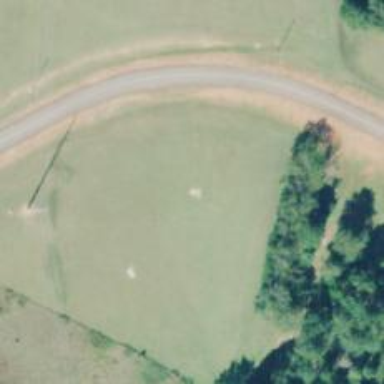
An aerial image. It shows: Disc golf tee area.